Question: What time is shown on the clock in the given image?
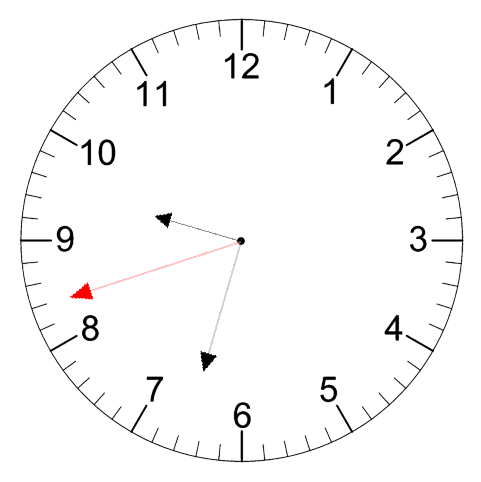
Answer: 09:32:42